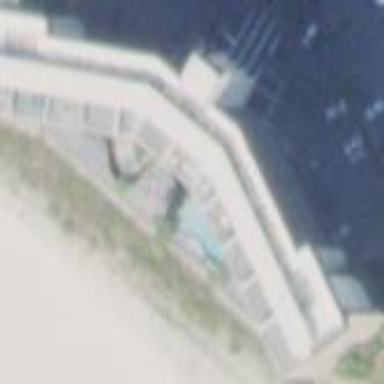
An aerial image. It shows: Hotel building.